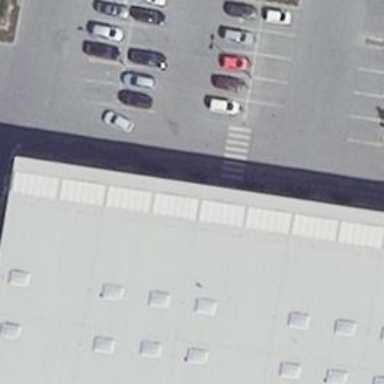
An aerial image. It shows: Asphalt parking aisle off service road.